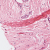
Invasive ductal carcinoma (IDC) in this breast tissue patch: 0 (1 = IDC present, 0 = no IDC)